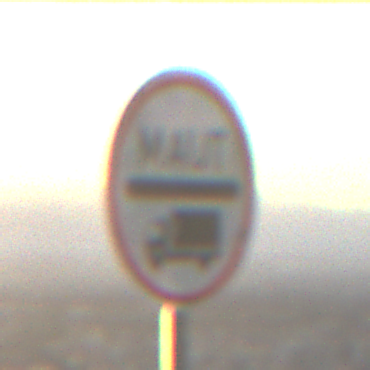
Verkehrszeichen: Mautpflicht
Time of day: SunriseSunset
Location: Outdoor (RoadRail)
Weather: PartlyCloudy
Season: NotSpecified
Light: Natural